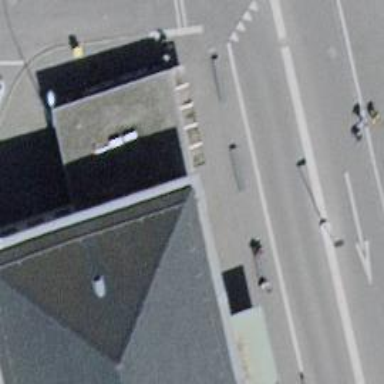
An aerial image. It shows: Kiosk shop.